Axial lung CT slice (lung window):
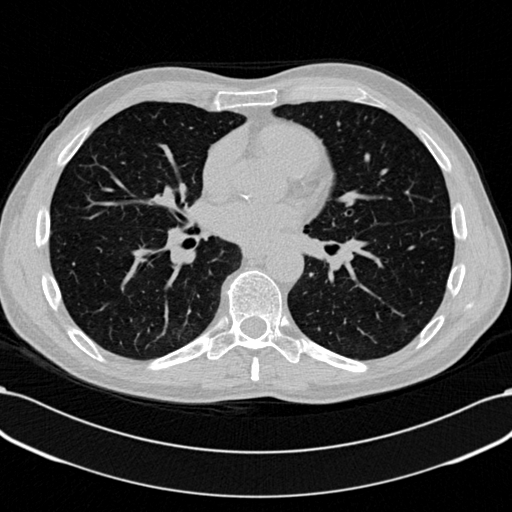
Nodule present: no